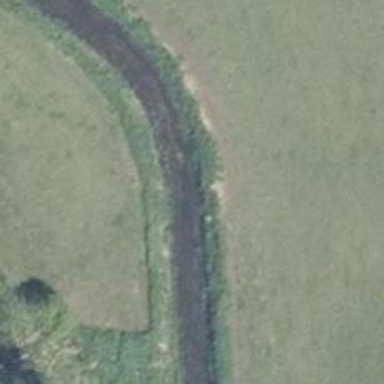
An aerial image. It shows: Canal.